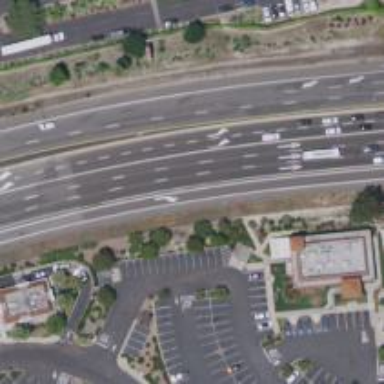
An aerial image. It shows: Expressway with asphalt surface classified as trunk highway.